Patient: sex M, age 46
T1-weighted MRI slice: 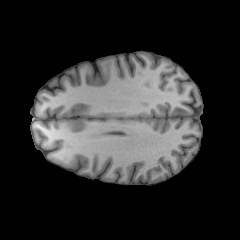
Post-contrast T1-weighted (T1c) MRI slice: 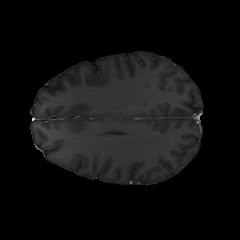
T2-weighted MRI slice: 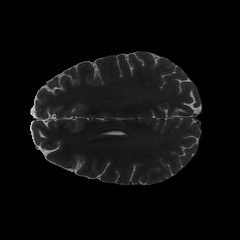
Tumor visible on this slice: no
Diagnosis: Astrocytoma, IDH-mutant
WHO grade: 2